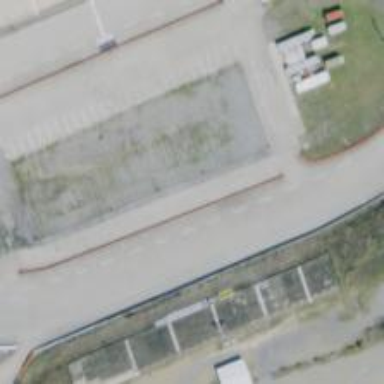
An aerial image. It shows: Motor sport raceway.